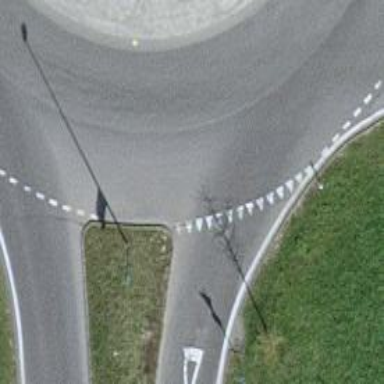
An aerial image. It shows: Secondary road around roundabout.